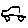
Label: car